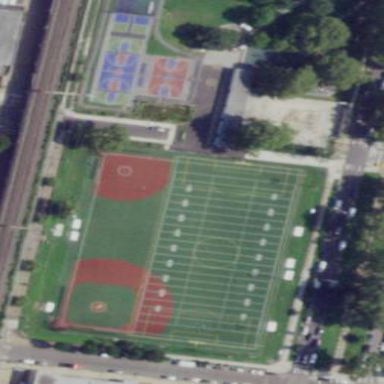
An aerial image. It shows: Pitch designated for soccer and American football.